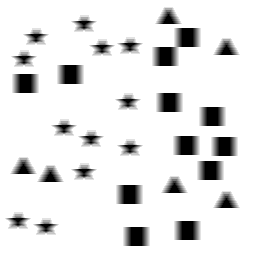
Squares: 12
Triangles: 6
Stars: 12
Total shapes: 30